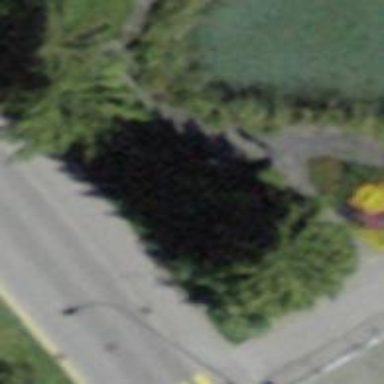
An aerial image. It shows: Bench.